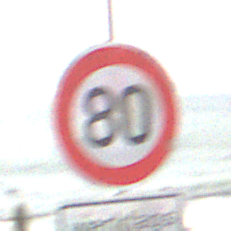
Verkehrszeichen: Geschwindigkeit80
Zusatzzeichen unten: ZeitangabenMitBeschraenkungAufWochentage7
Umgebung: Outdoor, Suburban
Tageszeit: MorningAfternoon
Wetter: PartlyCloudy
Licht: Natural
Jahreszeit: NotSpecified
Kontrast: HighContrast